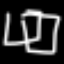
Label: square